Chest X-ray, PA view. Patient: 57 years old, sex M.
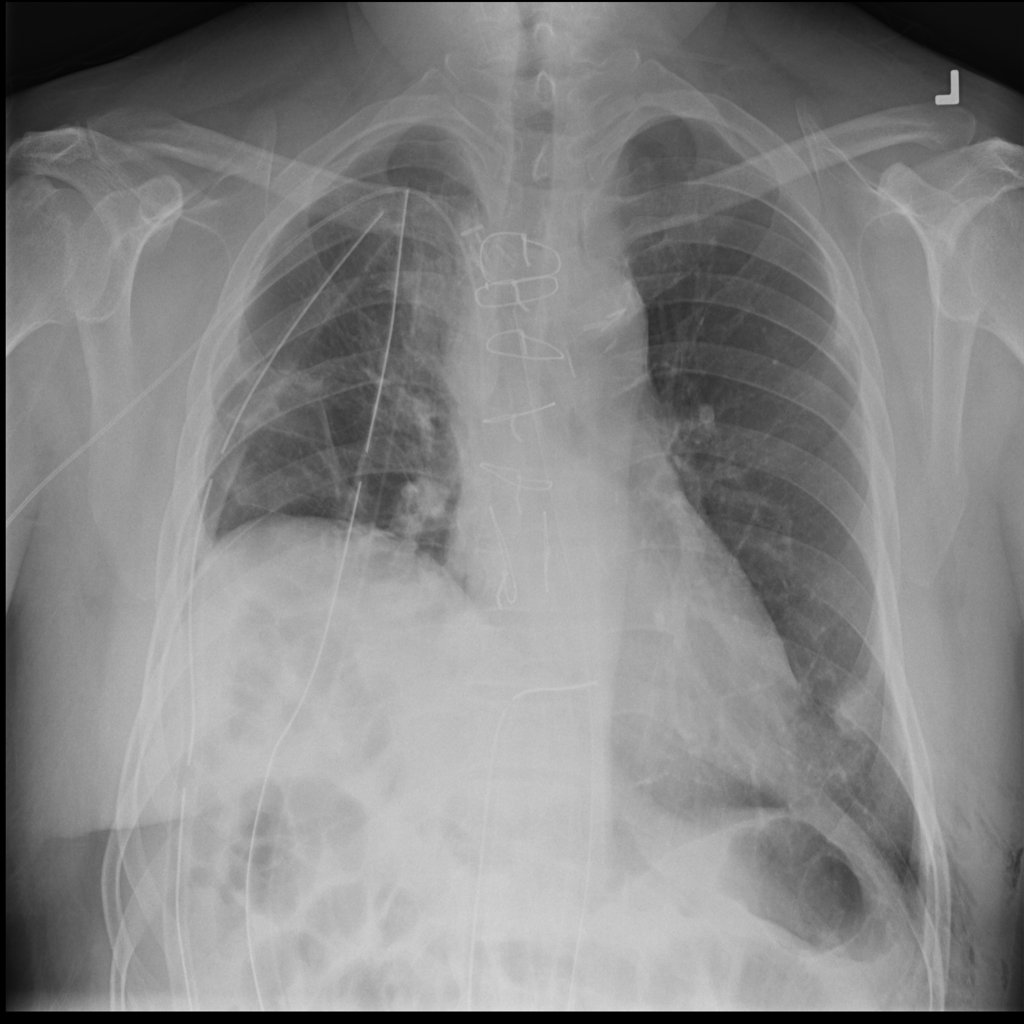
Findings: No Finding